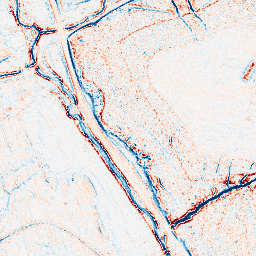
Category: edge_preserving
Decomposition family: anisotropic_diffusion
Decomposition parameters: iterations: 10
kappa: 30
gamma: 0.1
Upsampling method: regularized
Upsampling parameters: scale: 4
lambda_reg: 0.01
Upsampling scale: 4